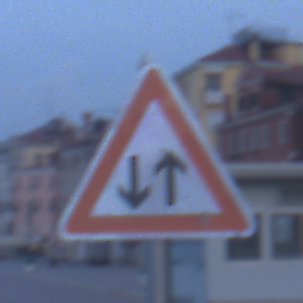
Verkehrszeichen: Gegenverkehr
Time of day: Dawn
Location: Outdoor (Urban)
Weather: PartlyCloudy
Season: NotSpecified
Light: Natural